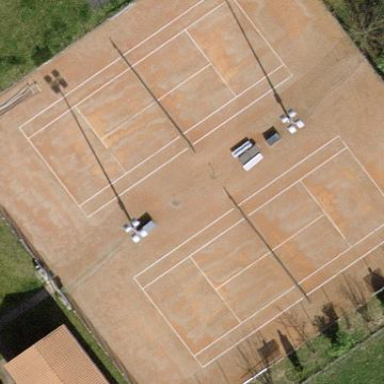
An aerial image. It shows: Tennis court on pitch.